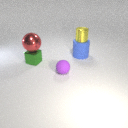
large blue rubber cylinder to the right of small green metal cube